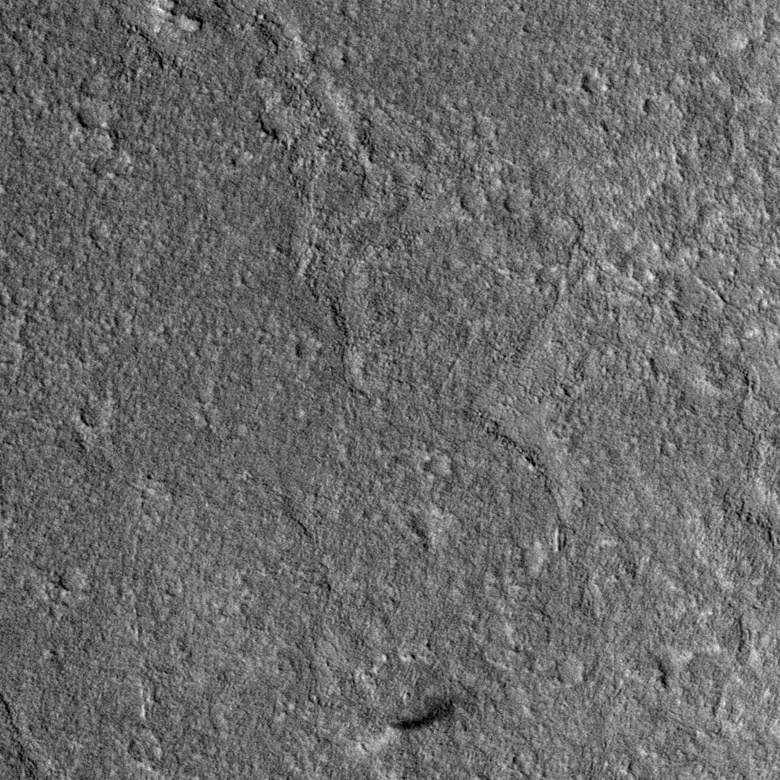
Label: dustdevil